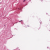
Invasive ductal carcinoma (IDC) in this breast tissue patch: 0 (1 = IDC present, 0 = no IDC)